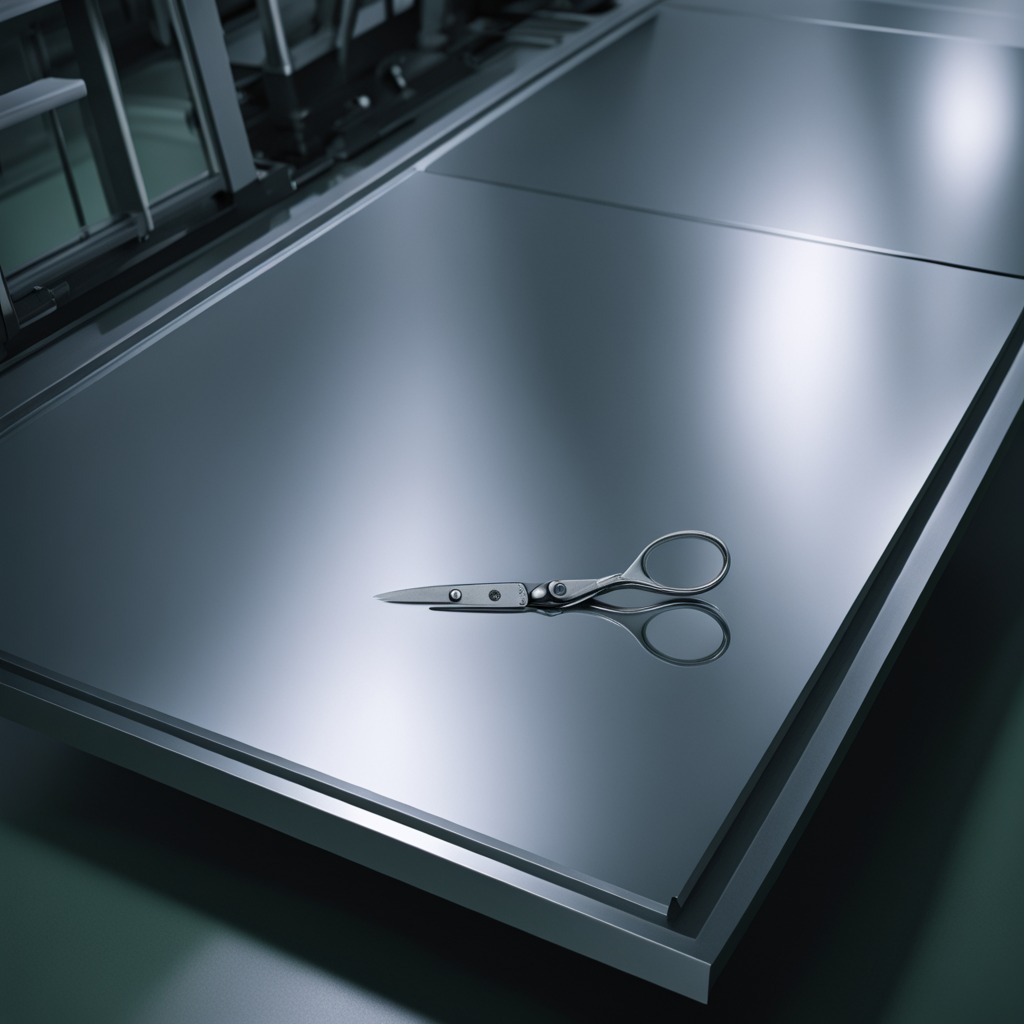
A scissor is lying on a metal table in a machine shop under fluorescent lights.